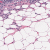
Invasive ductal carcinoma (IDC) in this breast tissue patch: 1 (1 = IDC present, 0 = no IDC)